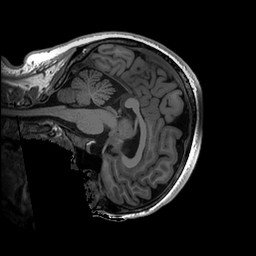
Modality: T1w
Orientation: sagittal
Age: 35
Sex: female